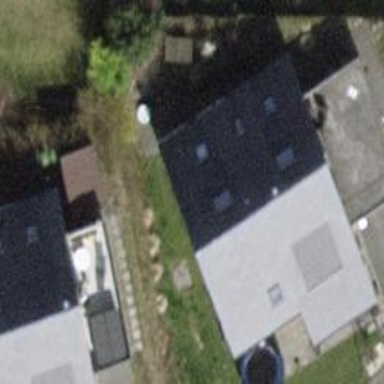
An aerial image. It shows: Detached building with gabled roof.